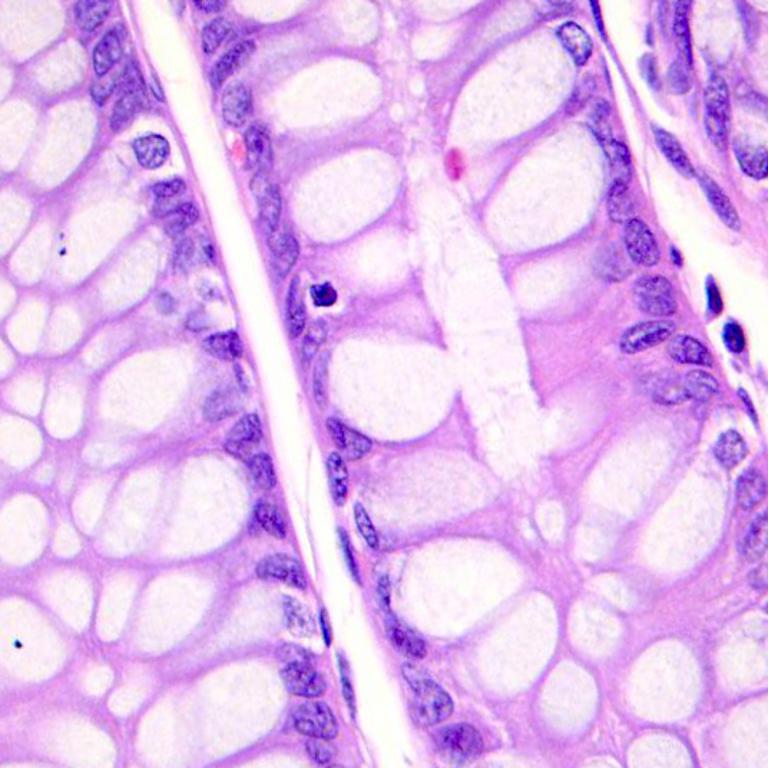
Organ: colon
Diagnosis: benign